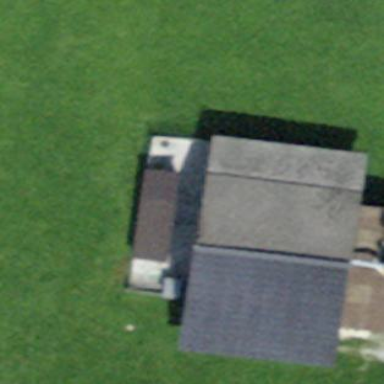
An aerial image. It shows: Rural barn.